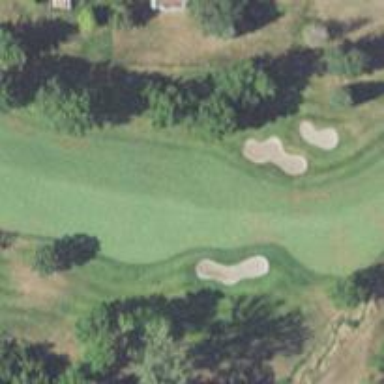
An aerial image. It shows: Golf hole.